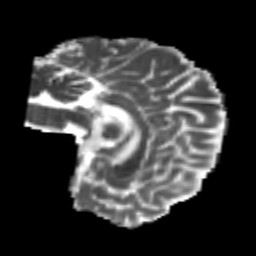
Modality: MD
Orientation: sagittal
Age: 21
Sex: female
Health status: healthy
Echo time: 0.074 s